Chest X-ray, AP view. Patient: 54 years old, sex M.
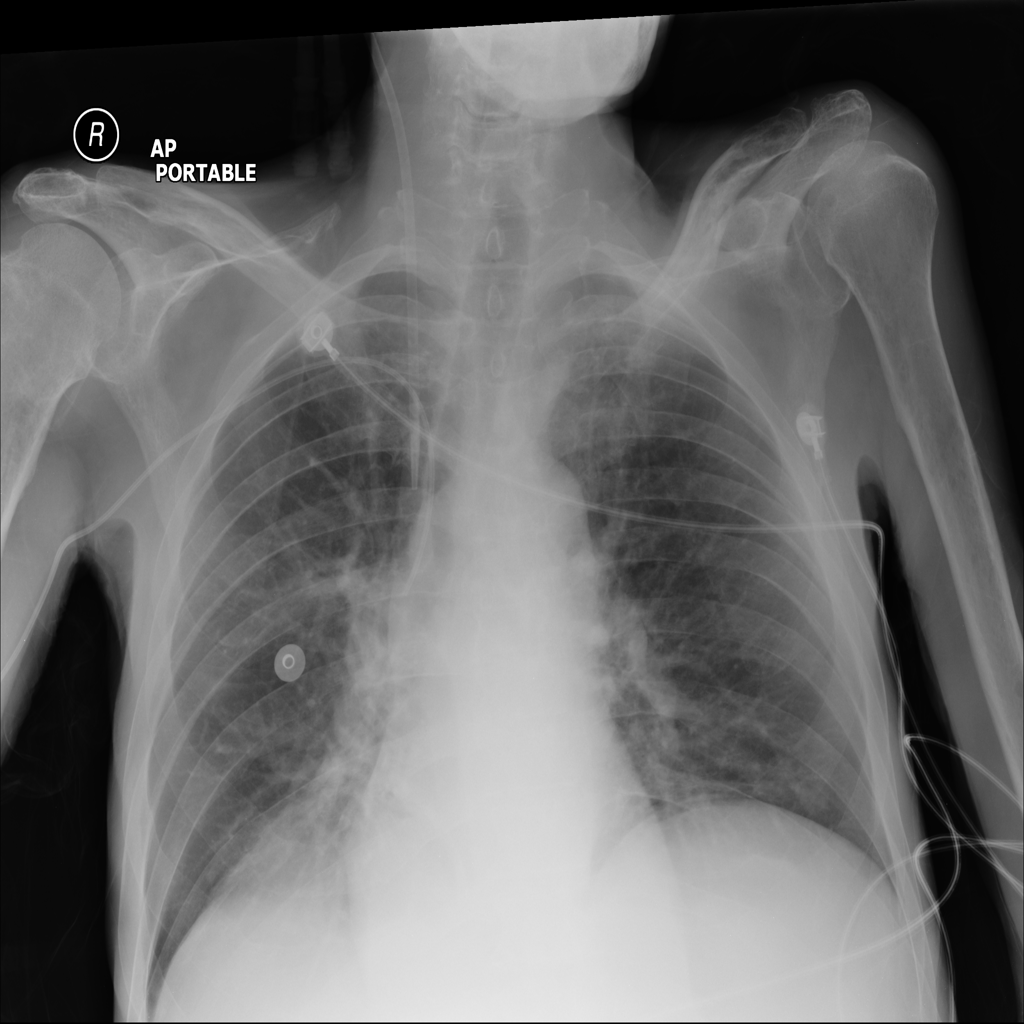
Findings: No Finding